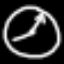
Label: clock